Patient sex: F
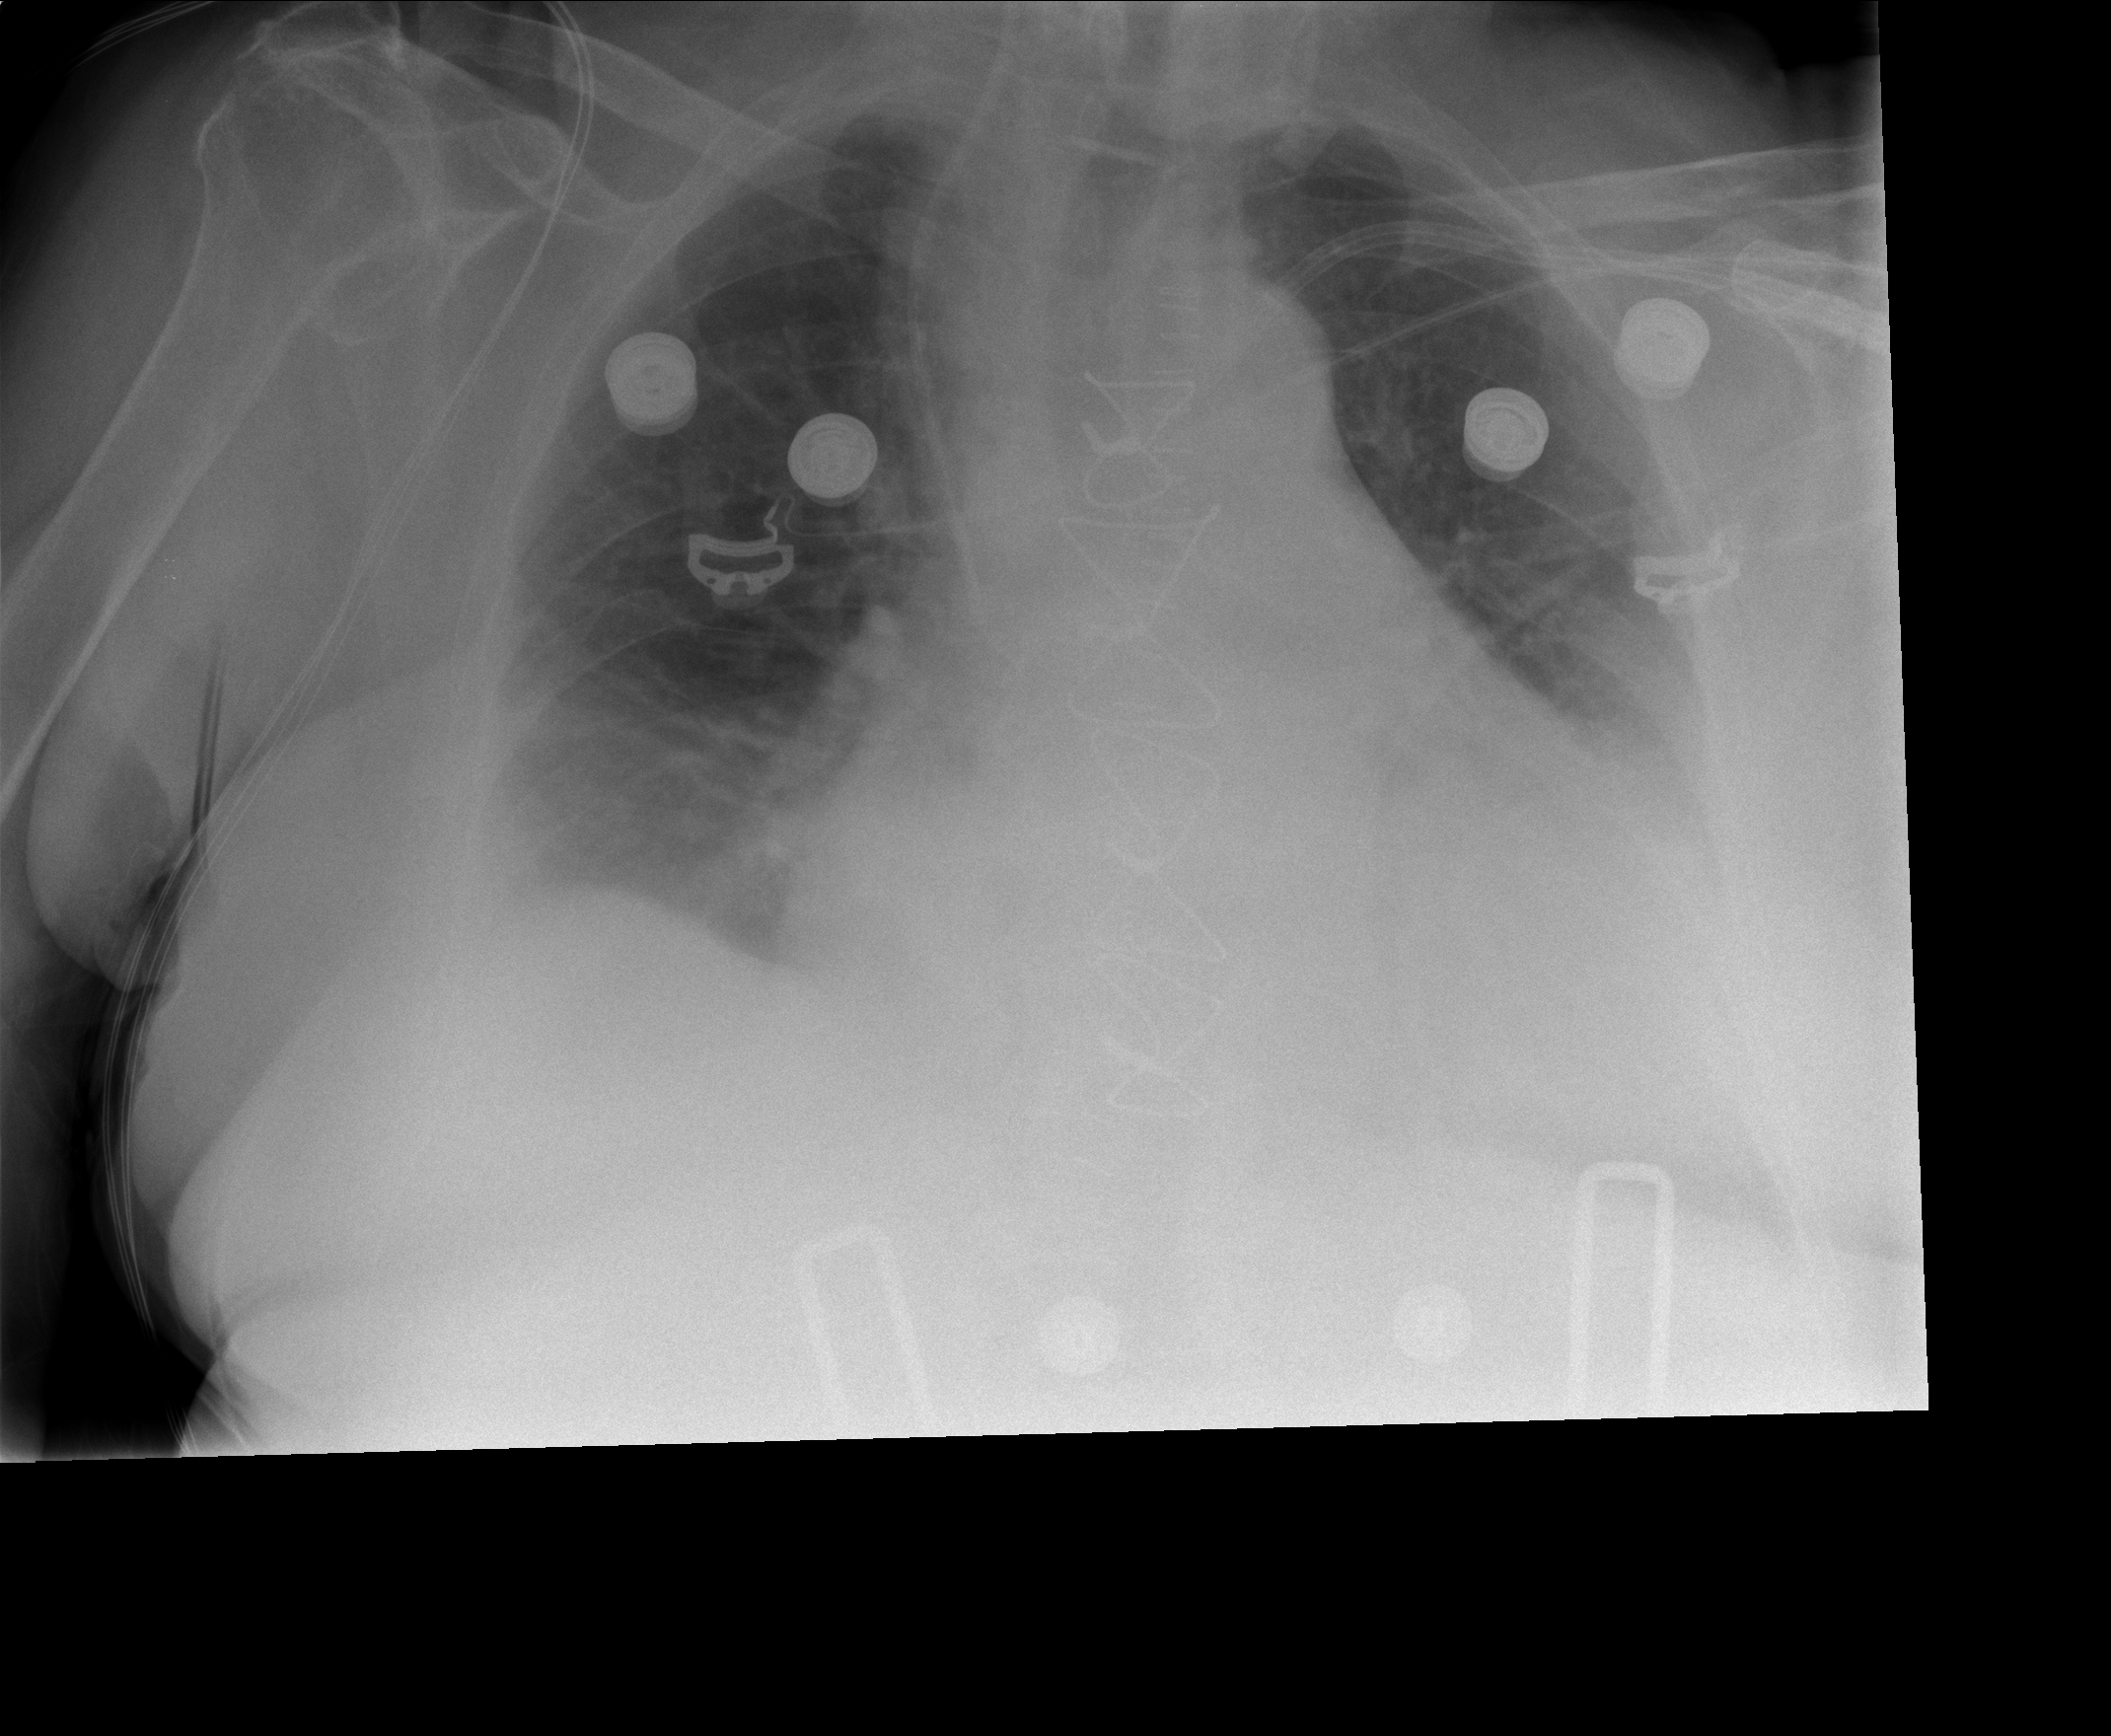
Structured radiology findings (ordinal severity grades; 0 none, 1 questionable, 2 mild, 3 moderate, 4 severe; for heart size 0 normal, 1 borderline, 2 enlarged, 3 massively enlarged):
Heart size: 3
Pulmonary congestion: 0
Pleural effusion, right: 1
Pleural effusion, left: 0
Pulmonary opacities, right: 0
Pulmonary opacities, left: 0
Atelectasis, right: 2
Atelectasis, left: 2